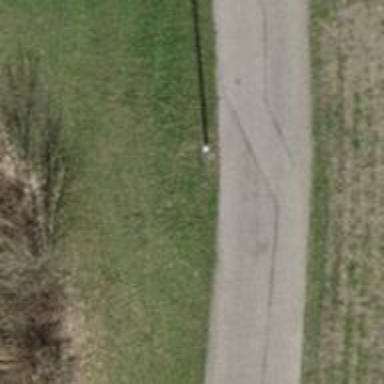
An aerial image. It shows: Straight power pole with straightforward line management.